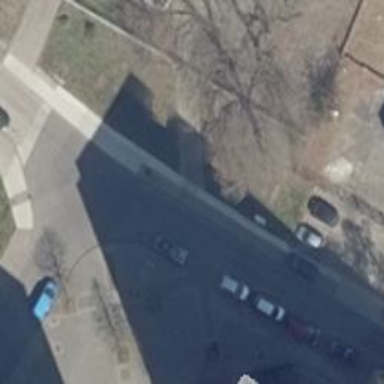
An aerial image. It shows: Residential road with asphalt surface and sidewalks on both sides. There are parallel parking lanes on the left side and limited parking on the right due to narrow space.